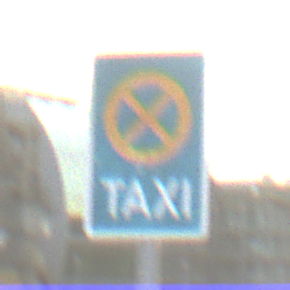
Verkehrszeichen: Taxenstand
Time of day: SunriseSunset
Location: Outdoor (Urban)
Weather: PartlyCloudy
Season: NotSpecified
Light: Natural